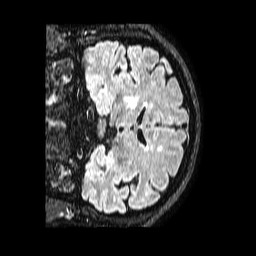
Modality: FLAIR
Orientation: coronal
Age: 53
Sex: male
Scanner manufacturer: philips
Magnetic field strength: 1.5 T
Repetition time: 4.8 s
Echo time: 0.3 s